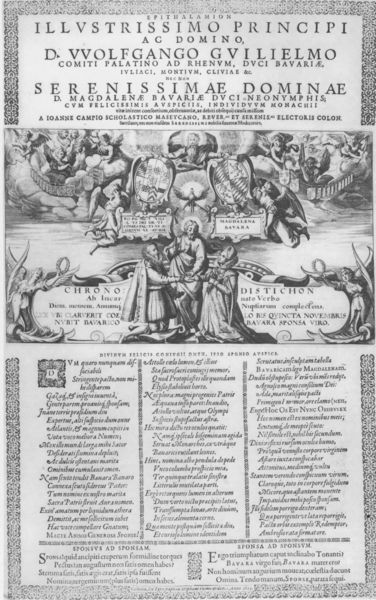
Titel: EPITHALAMION ILLVSTRISSIMO PRINCIPI AC DOMINO, D. VVOLFGANGO GVILIELMO
Künstler: Johann Kamp
Standort: Wolfenbüttel
Institution: Herzog August Bibliothek
Schlagwörter: flügel, gott, himmel, mann, wasser, weiß, wolken, landschaft, menschen, frau, grau, männer, schwarz, symbol, bibel, pelz, rahmen, taube, tod, bild, gewänder, blatt, engel, holzschnitt, schrift, papier, venedig, grafik, graphik, spalten, bischof, könig, thron, geländer, buch, medaillon, bayern, bayrisch, balustrade, strahlen, druck, hochdruck, stich, titel, seite, illustration, schwarzweiß, text, zeitschrift, zeitung, bericht, buchstaben, knien, beschriftung, initiale, überschrift, herrscher, kranz, frieden, fürst, buchdruck, buchseite, ankündigung, wappen, heiligenschein, nimbus, christus, jesus, götter, knieen, krönung, bischöfe, heiliger, hochzeit, heilige, zeilen, schriftstück, fürstin, abbildung, testament, bund, traktat, inschriften, latein, lateinisch, tafeln, erzählung, heirat, vermählung, heiliger geist, spalte, artikel, mitteilung, evangelisten, buchblatt, vers, kartuschen, kreiz, wolfgang, print, myth, illustrissimo, principi, d., vvolfgango, gvilielmo, serenissimae, dominae, sambol, wiligelmo, wolfgang guilielmo, friedenstaub, chronodistichon, wolfgang wilhelm